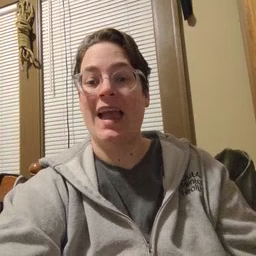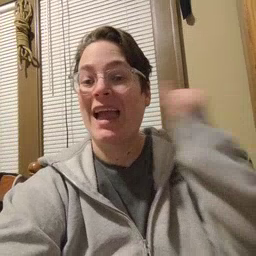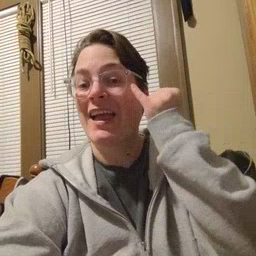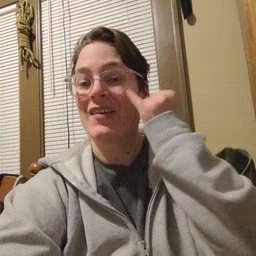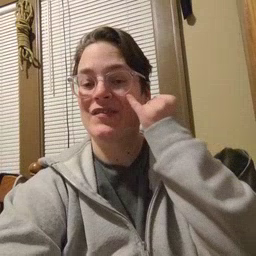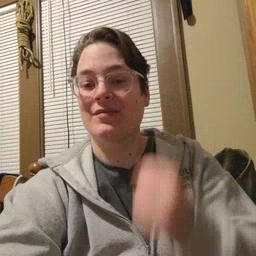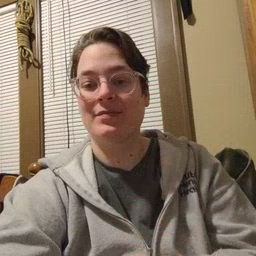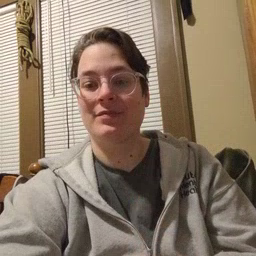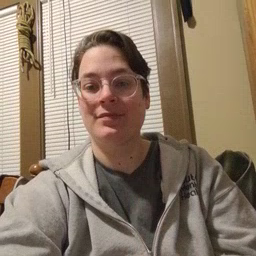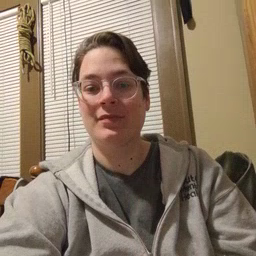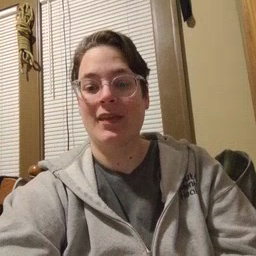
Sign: if